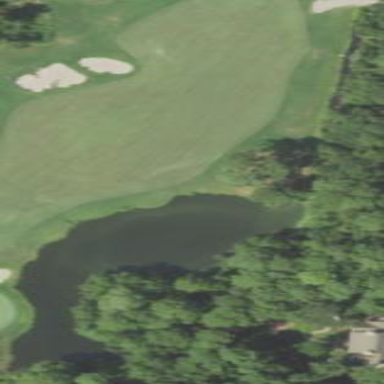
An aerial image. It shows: Water hazard on golf course. The hazard is natural water feature.